Aerial crown-view tile of a tropical tree (Barro Colorado Island, Panama), acquired 20240813:
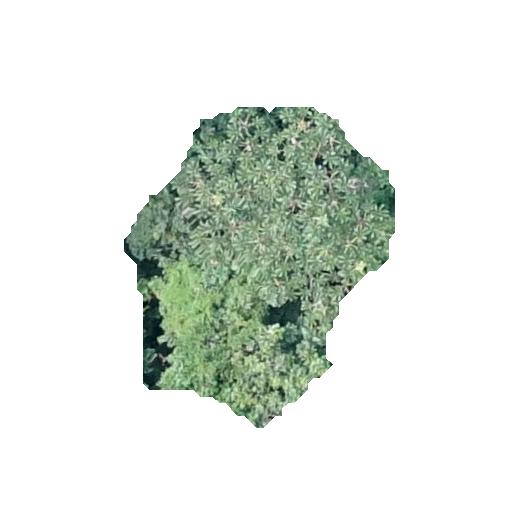
Species: Cecropia insignis
GBIF accepted scientific name: Cecropia insignis
Crown area: 88.566 m²